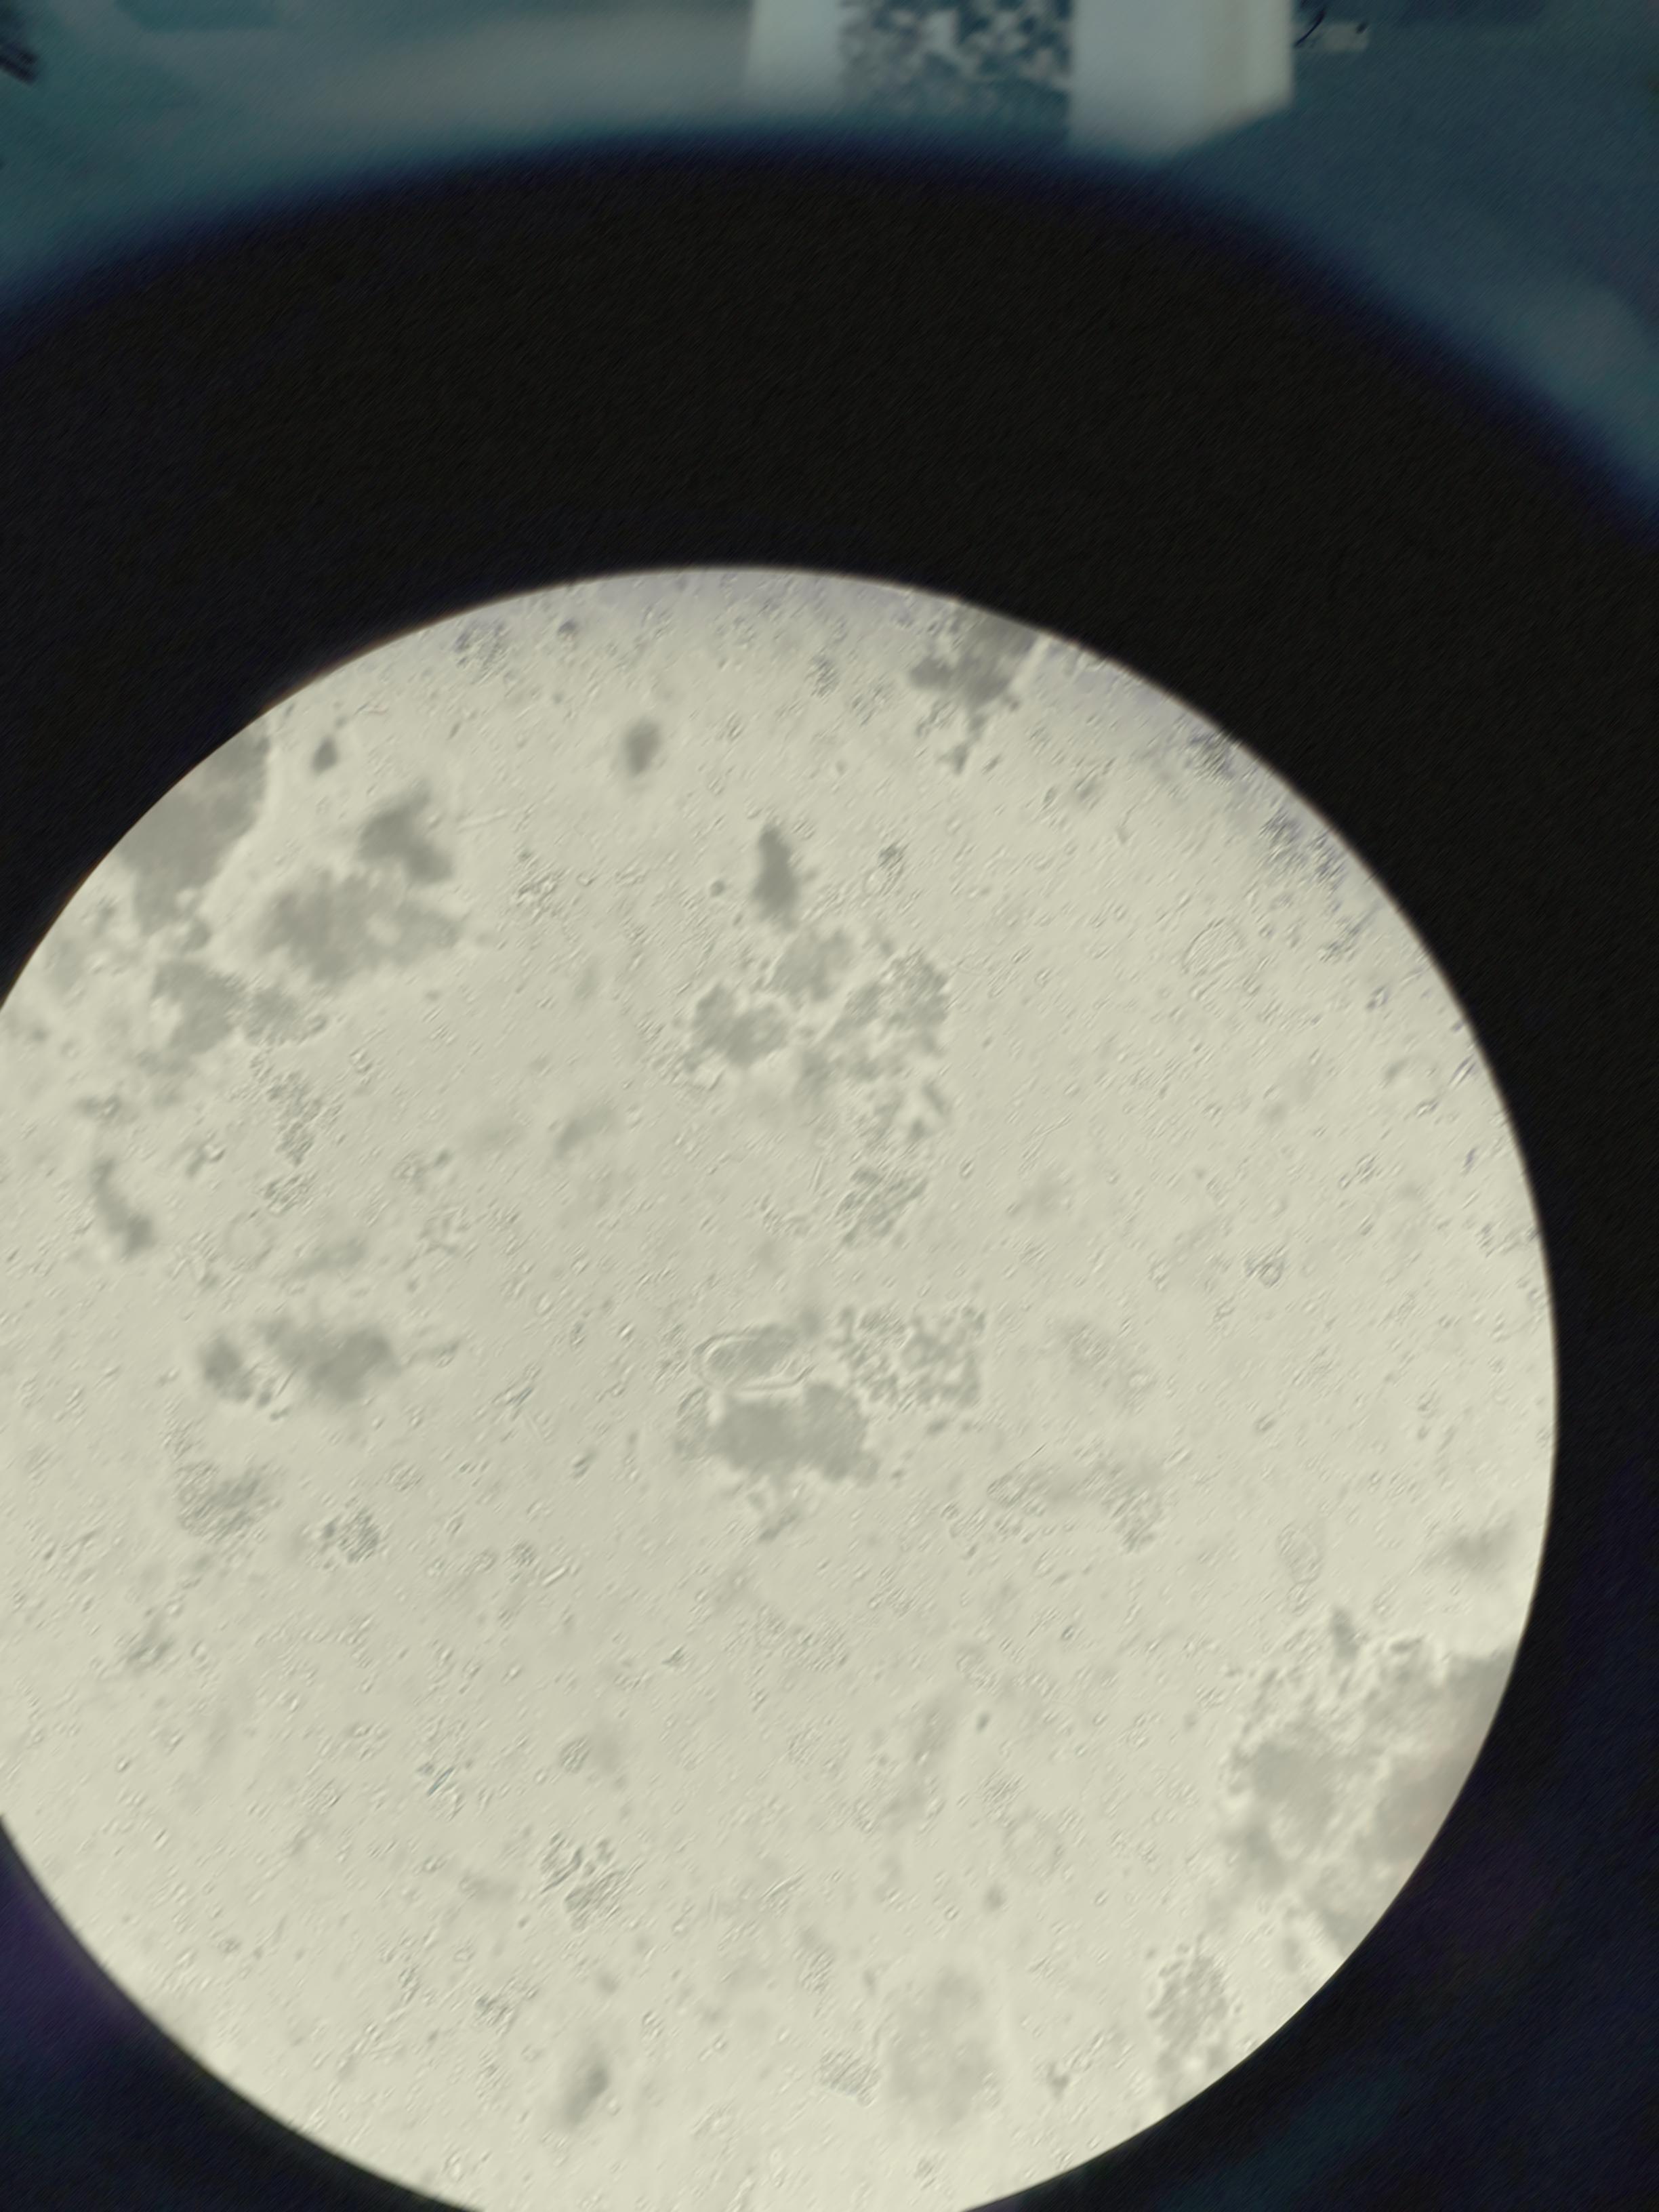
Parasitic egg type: Capillaria philippinensis